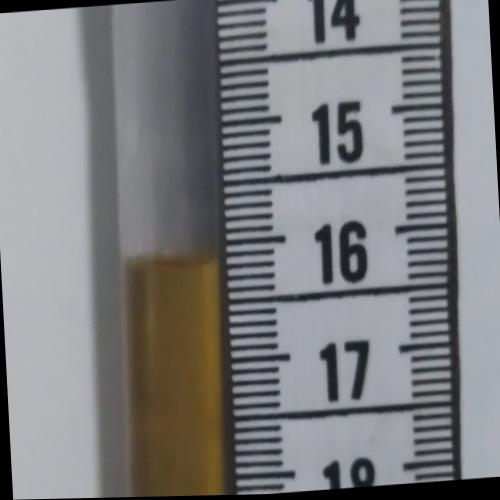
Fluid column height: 16.1 cm